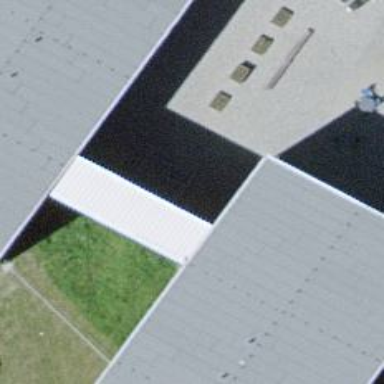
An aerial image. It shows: View of roof of building.